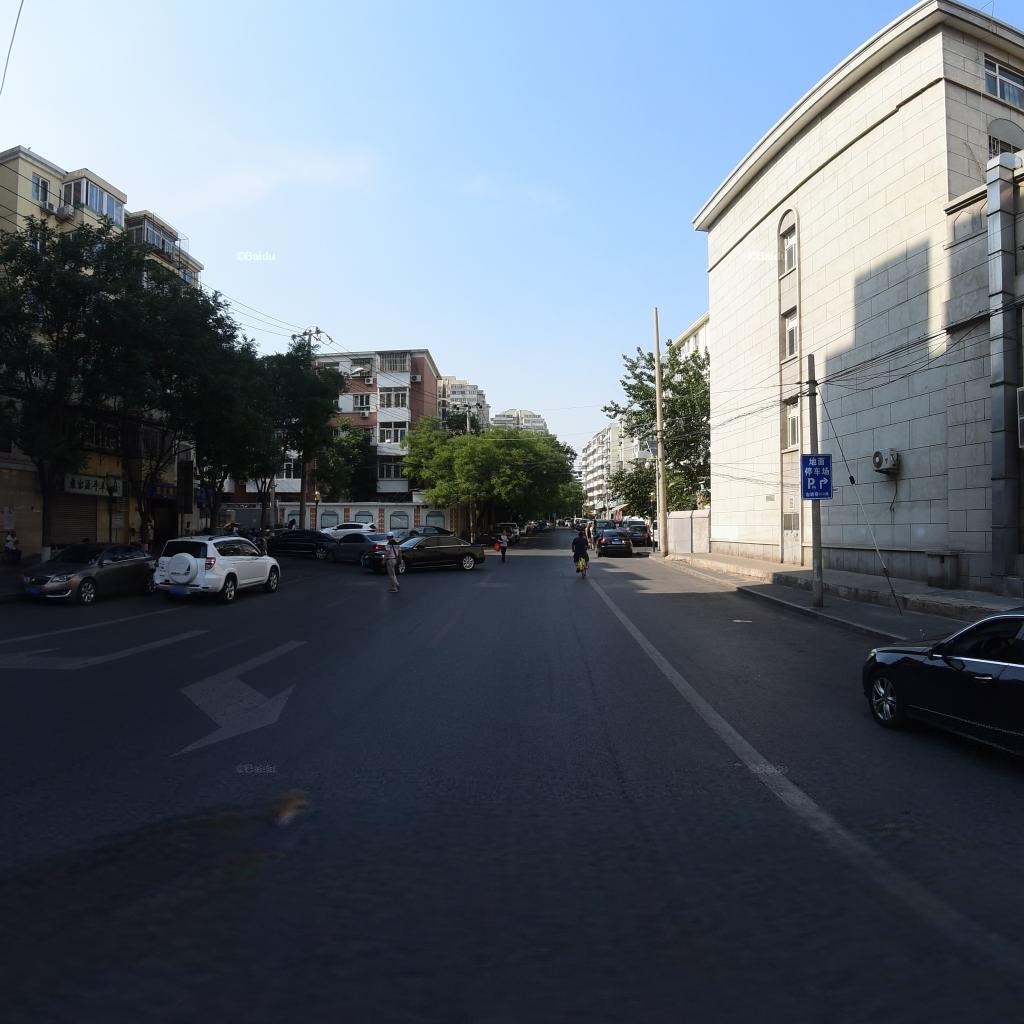
Region: Xicheng
Road damage annotations: longitudinal crack